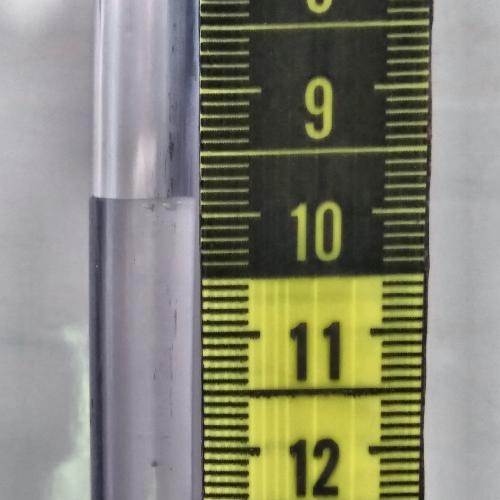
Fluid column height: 9.9 cm